Question: I would like to achieve a similar look and feel as in MS OFfice. I implemented ribbon control with some problems.
As seen on the picture, I think MS Office uses a borderless form/window and "paints" the minimize/mazimize/close buttons on top of Ribbon Control. (I am not sure I simply guessed from the memories of old days.) How can I do this or something similar to achieve something as MS Office.
I am doing wrong something but don't know what. I added the ribbon control but couldn't add the images as seen <URL>
'''
<RibbonButton x:Name="QATButton2" SmallImageSource="Resources/b.bmp" />
'''
But it throws this error at run-time.
''Provide value on 'System.Windows.Baml2006.TypeConverterMarkupExtension' threw an exception.' Line number '28' and line position '35'.'

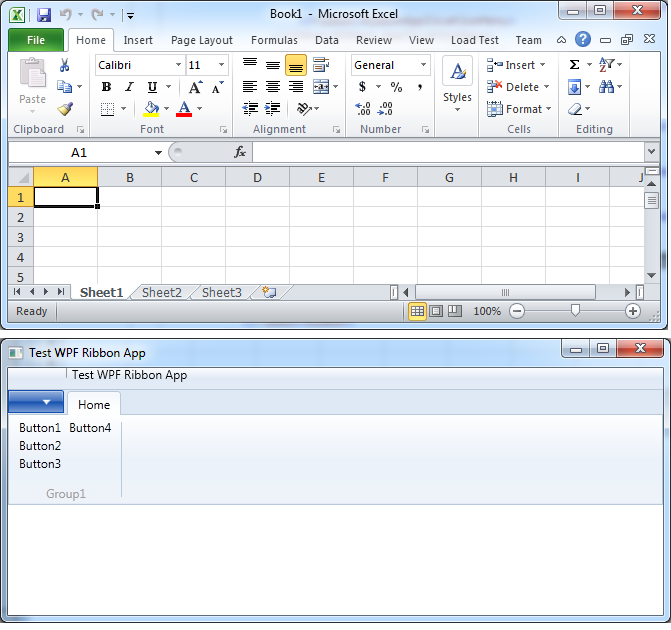
Answer: The answer is using <URL> instead of Window.